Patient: sex M, age 78
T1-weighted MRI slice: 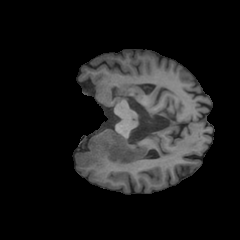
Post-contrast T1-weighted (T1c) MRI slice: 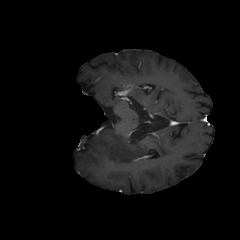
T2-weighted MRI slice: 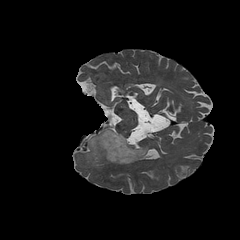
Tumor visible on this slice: yes
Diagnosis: Astrocytoma, IDH-wildtype
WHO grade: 3